Breast ultrasound image
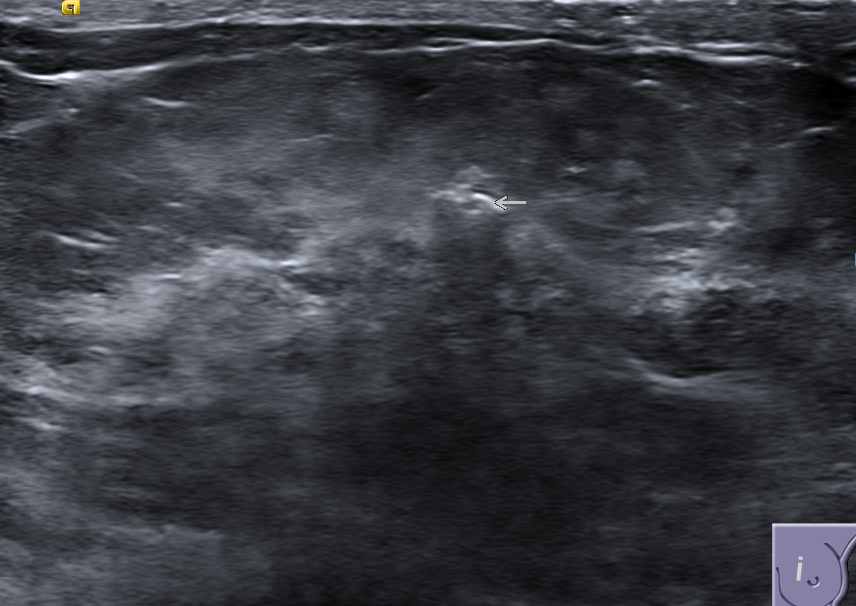
Diagnosis: normal